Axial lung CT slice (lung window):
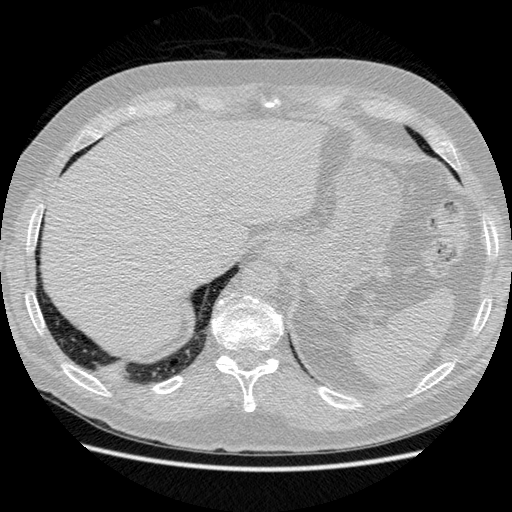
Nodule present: no